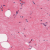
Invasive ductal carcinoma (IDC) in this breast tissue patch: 0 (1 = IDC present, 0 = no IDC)